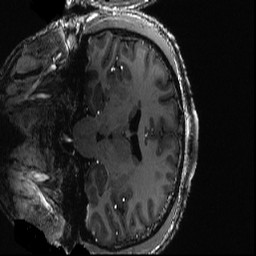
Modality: T1w
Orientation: coronal
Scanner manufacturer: siemens
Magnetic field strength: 6.98 T
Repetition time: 2.6 s
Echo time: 0.00343 s